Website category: book
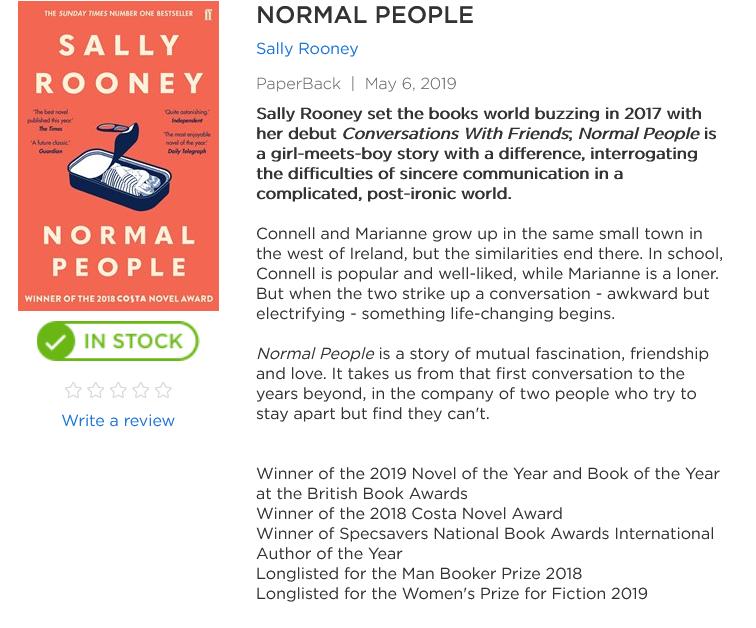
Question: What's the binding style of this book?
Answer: PaperBack

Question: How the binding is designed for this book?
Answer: PaperBack

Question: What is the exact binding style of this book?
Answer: PaperBack

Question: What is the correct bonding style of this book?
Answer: PaperBack

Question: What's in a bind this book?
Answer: PaperBack

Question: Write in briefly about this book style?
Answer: PaperBack

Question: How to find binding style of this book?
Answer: PaperBack

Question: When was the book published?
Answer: May 6, 2019

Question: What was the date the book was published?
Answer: May 6, 2019

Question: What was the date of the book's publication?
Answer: May 6, 2019

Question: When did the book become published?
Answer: May 6, 2019

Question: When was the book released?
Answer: May 6, 2019

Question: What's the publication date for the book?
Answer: May 6, 2019